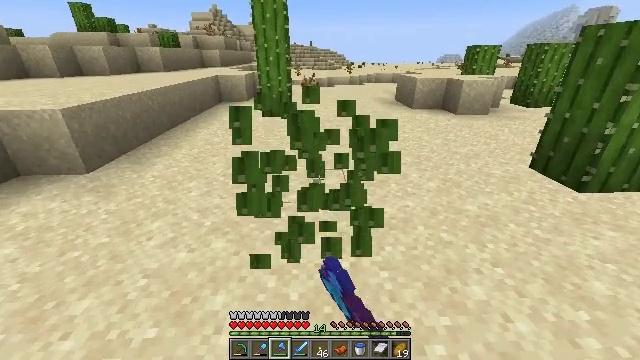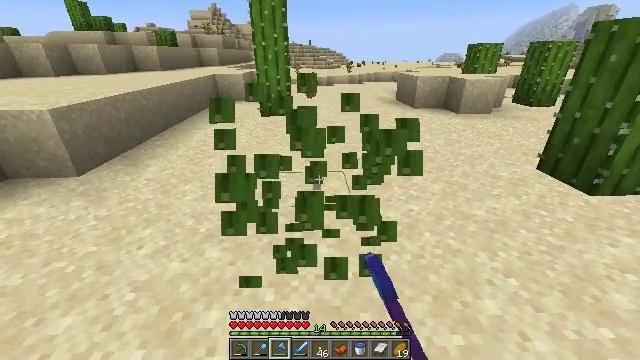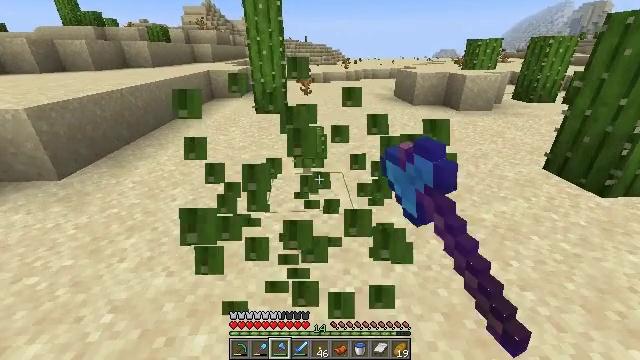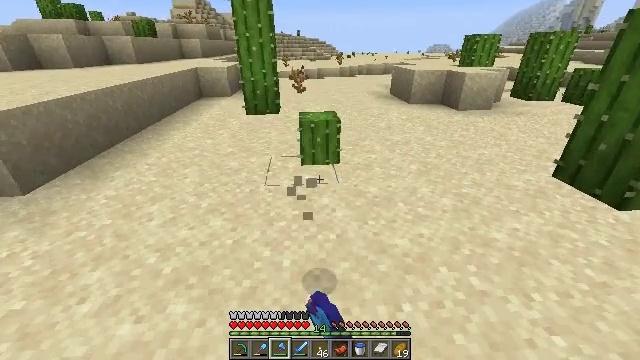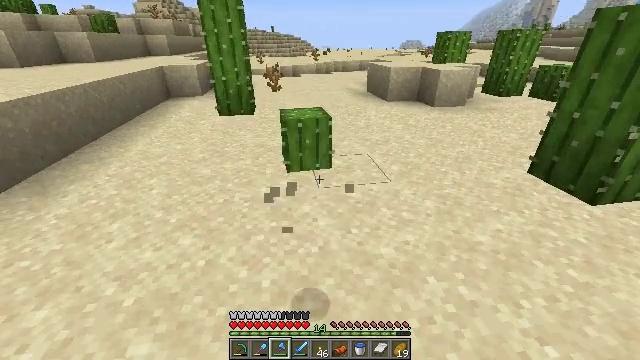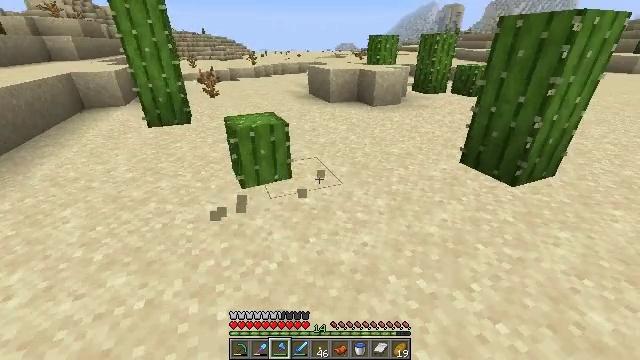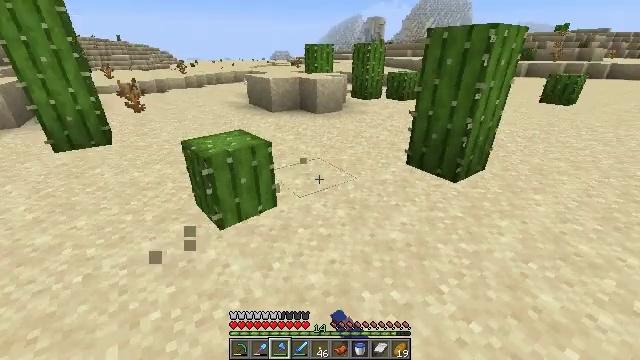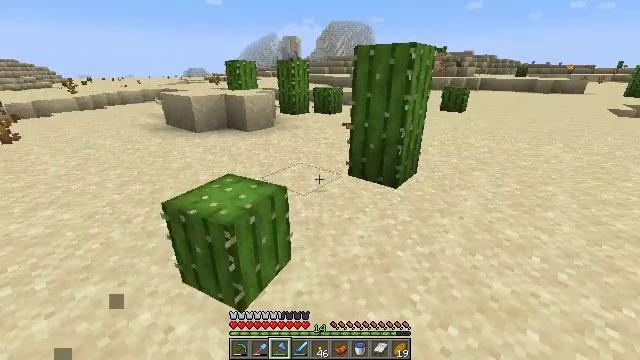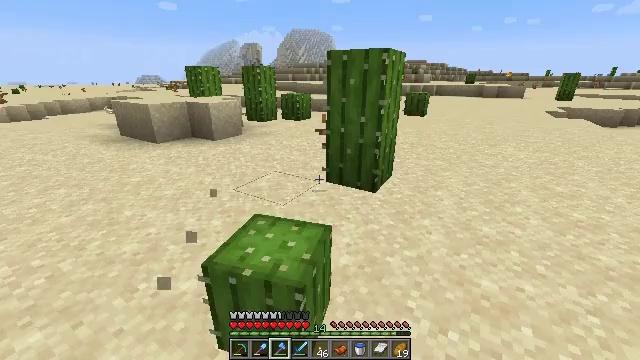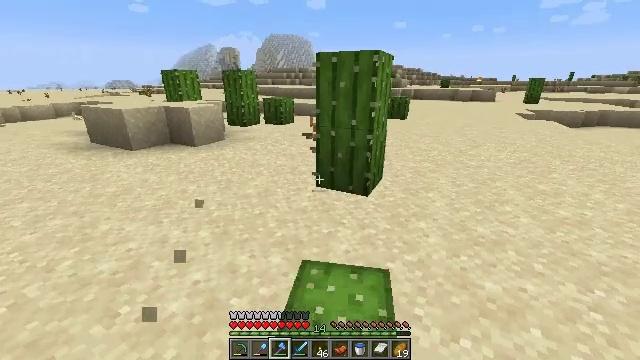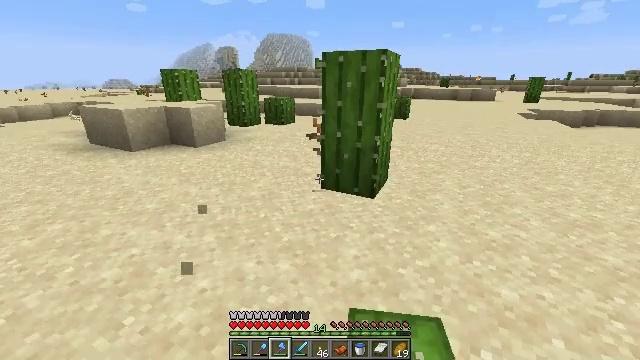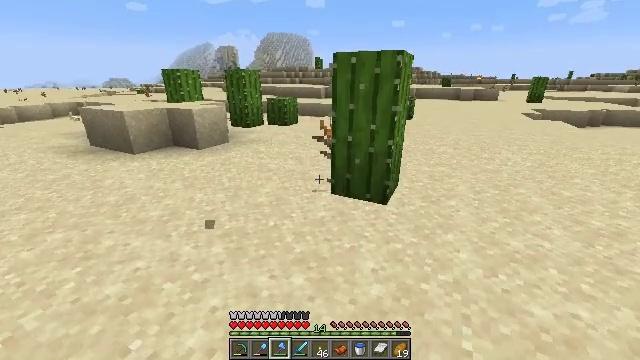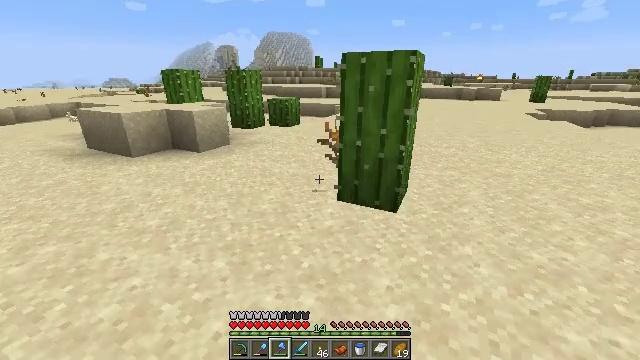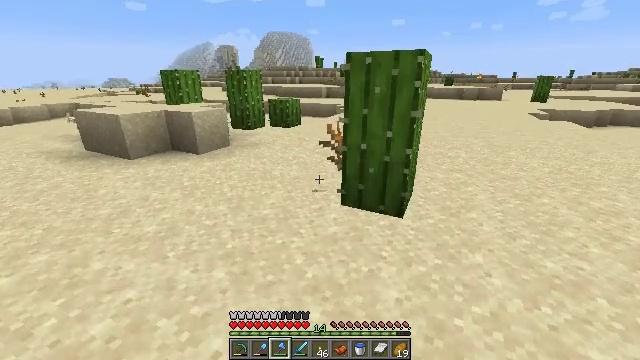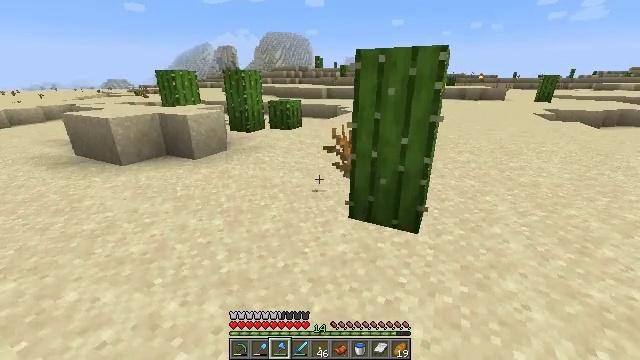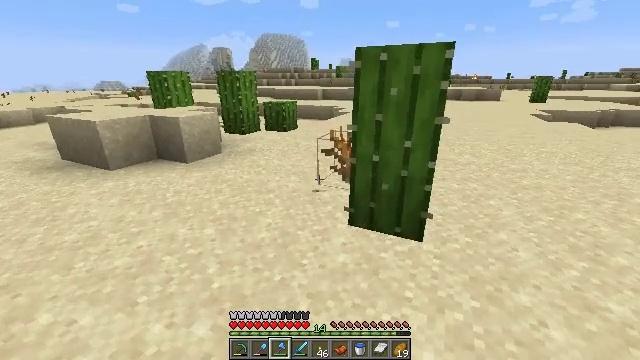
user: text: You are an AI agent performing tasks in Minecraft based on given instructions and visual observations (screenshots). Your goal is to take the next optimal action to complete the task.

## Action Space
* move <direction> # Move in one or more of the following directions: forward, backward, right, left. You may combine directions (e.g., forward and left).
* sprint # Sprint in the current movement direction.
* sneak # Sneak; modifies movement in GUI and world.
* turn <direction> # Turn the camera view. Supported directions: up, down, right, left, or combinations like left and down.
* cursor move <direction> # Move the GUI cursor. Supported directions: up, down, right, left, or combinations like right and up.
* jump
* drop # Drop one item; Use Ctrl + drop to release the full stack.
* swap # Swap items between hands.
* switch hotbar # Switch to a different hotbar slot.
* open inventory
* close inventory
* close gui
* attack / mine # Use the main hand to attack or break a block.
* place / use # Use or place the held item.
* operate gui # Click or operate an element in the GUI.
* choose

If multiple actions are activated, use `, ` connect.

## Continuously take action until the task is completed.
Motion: motion action
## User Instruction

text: Mine cactus from the desert.
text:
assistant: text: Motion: move forward, attack / mine
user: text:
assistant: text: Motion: move forward, attack / mine
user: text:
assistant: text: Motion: move forward, turn right, attack / mine
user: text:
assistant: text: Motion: move forward, turn right, attack / mine
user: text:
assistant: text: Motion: move forward and move left, turn right, attack / mine
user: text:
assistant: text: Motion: move forward and move left, turn right and up, attack / mine
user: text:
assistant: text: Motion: move forward and move left, turn right and up
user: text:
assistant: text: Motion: move forward and move left, turn right and up
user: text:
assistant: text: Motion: move forward and move left, turn right
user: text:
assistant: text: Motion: move forward and move left
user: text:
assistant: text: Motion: move forward
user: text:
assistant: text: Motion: move forward
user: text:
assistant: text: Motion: move forward
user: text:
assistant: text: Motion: move forward
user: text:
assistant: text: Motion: move forward
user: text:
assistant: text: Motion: move forward, turn right
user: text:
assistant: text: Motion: move forward, turn right
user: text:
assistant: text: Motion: move forward, turn right, attack / mine
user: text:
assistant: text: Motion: move forward and move right, attack / mine
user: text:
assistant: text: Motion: turn down, attack / mine
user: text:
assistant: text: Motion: turn down, attack / mine
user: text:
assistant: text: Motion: turn down, attack / mine
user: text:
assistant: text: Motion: turn down, attack / mine
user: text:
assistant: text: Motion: attack / mine
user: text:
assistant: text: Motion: attack / mine
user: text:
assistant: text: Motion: attack / mine
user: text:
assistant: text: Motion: attack / mine
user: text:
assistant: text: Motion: attack / mine
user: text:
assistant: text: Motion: attack / mine
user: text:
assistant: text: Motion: attack / mine